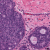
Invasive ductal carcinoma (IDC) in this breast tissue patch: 0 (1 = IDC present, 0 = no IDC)